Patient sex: F
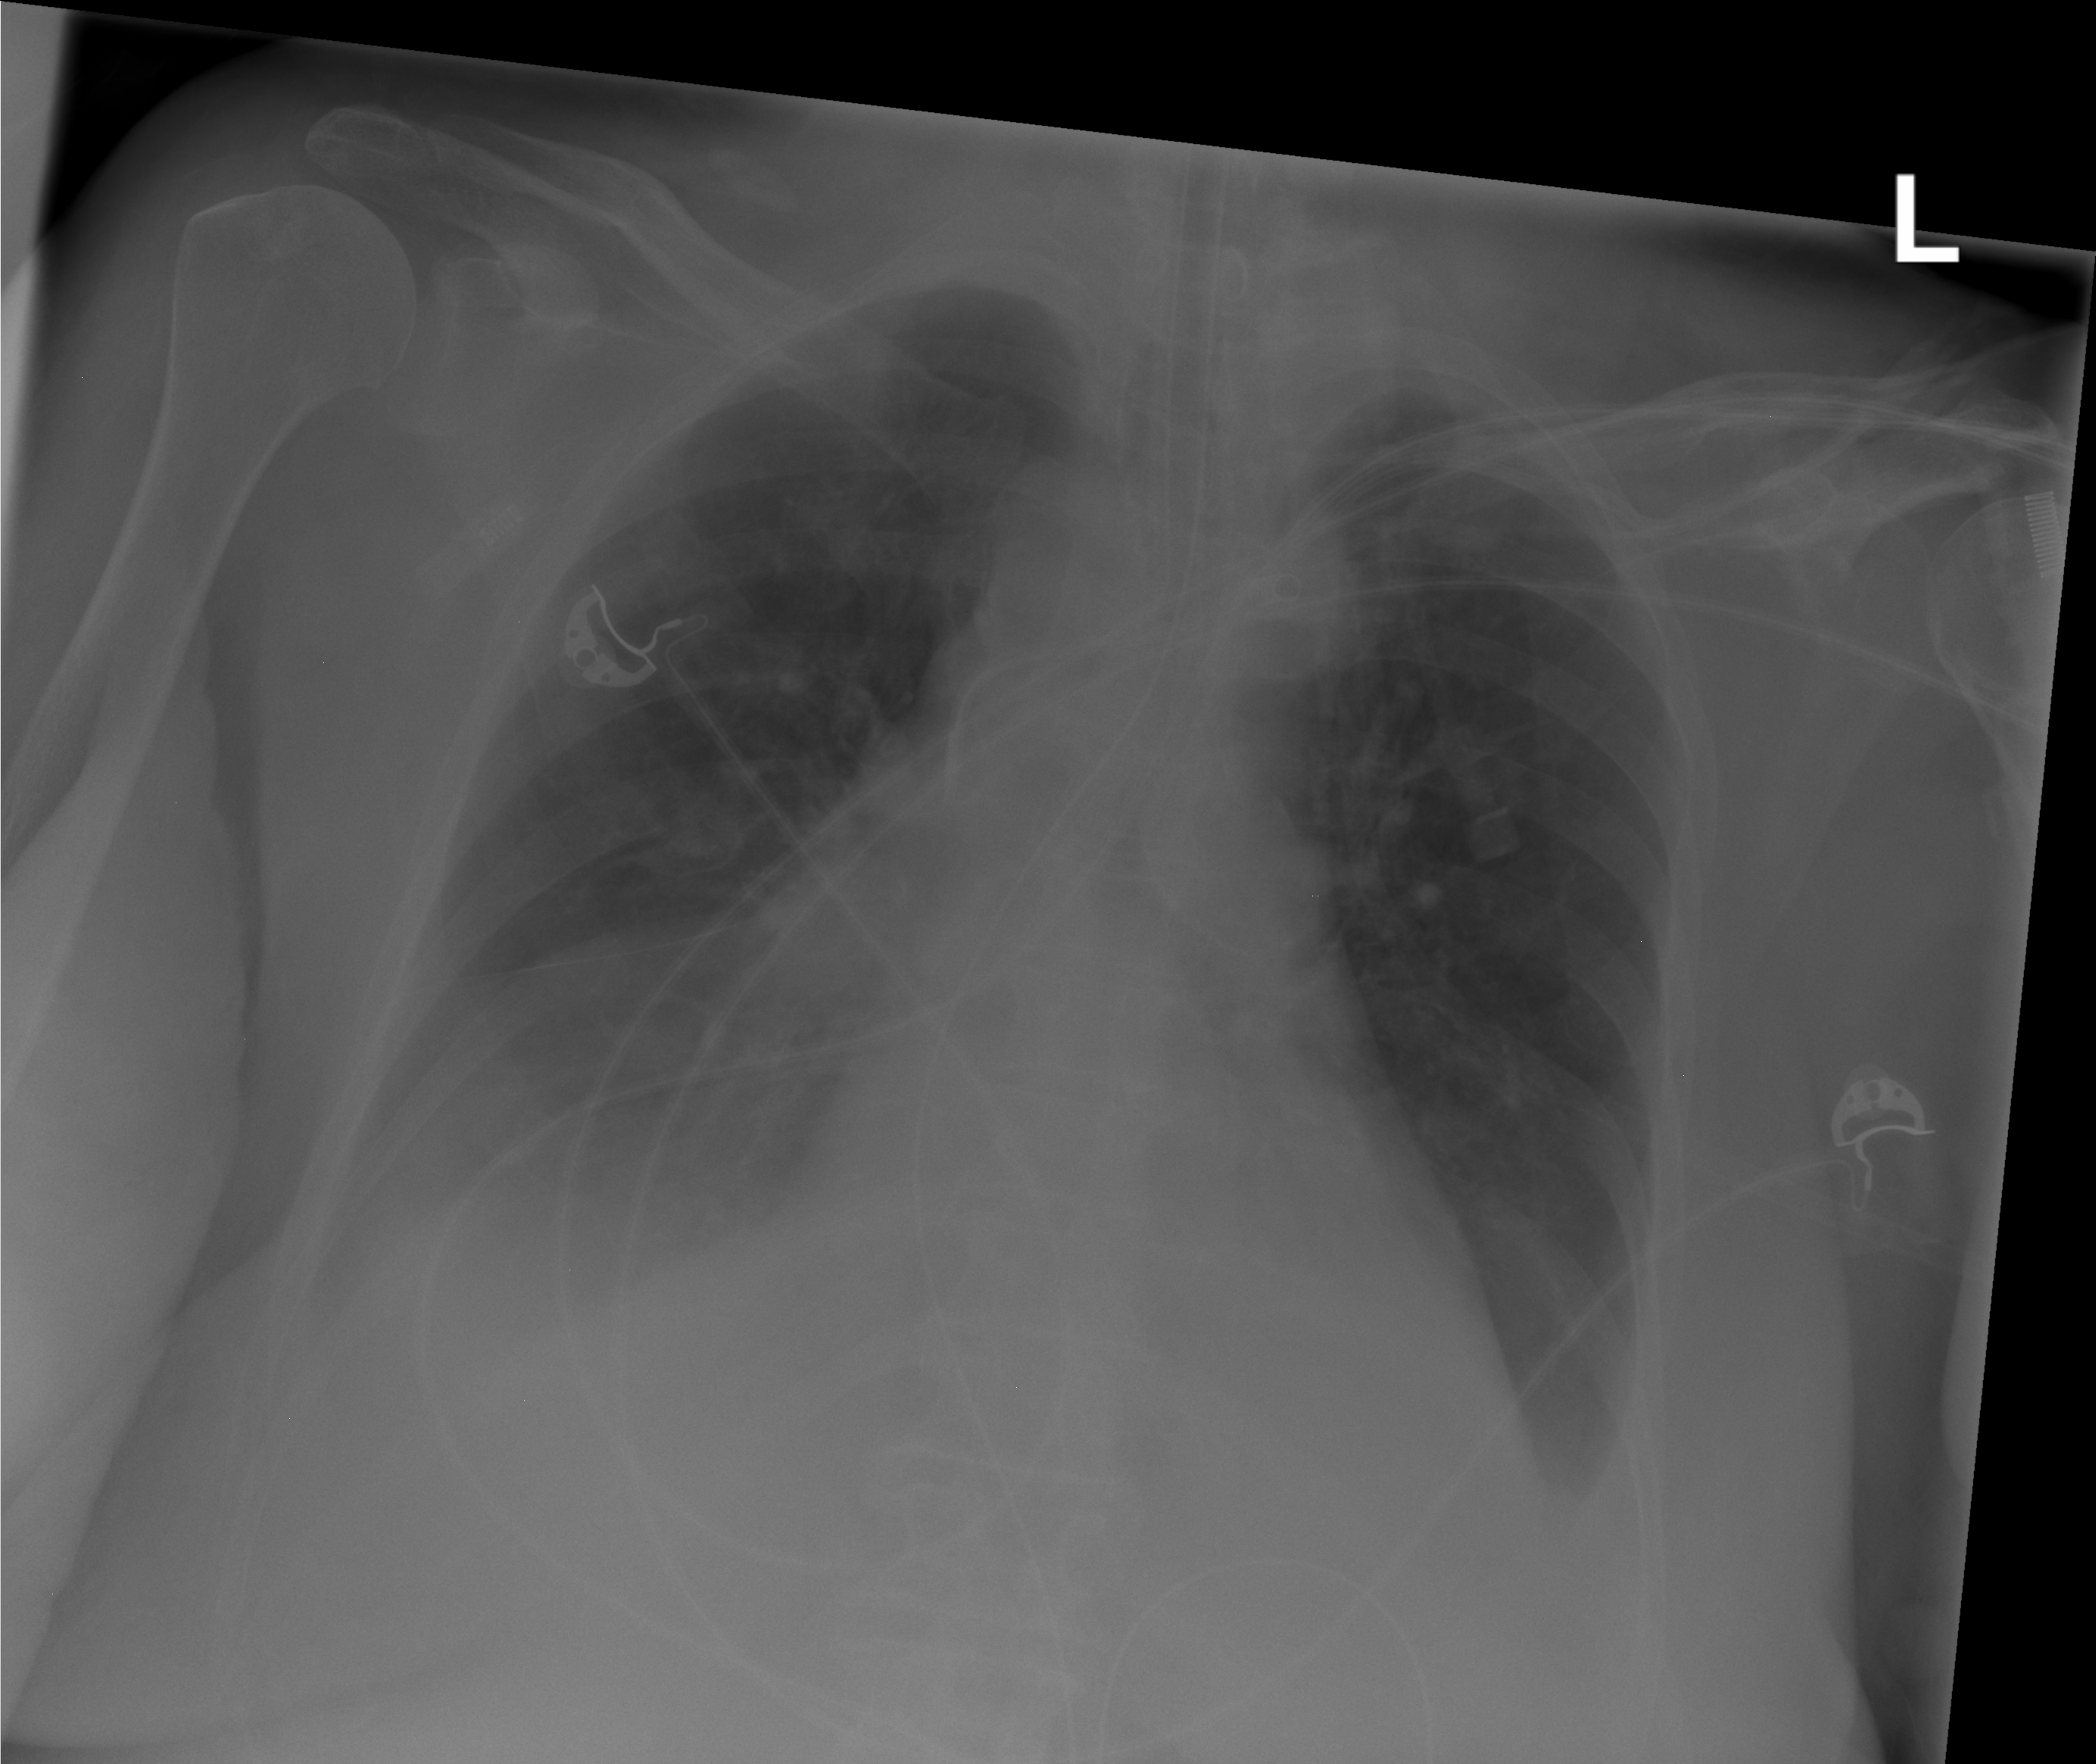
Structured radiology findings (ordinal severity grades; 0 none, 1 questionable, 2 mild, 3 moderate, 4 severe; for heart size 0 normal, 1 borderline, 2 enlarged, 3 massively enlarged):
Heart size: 2
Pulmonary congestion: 0
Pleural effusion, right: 2
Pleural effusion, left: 2
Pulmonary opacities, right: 0
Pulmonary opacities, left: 0
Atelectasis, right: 2
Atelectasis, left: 2